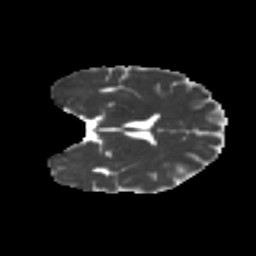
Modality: MD
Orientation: coronal
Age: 54
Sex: female
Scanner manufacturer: ge
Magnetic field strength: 3 T
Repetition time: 7.8 s
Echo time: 0.0606 s